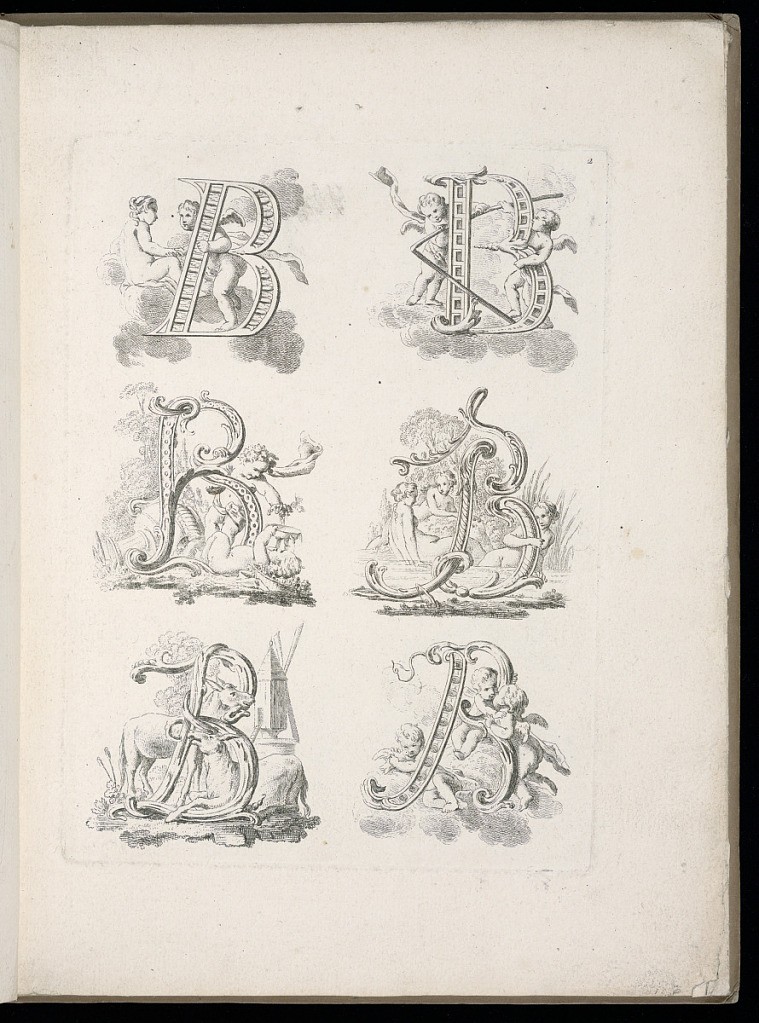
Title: Designs for the Letter B
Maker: Jean Baptiste Piauger, French, active 1760s
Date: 1767
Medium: Etching and engraving on laid paper
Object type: Print
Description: A plate of six designs for the letter ‘B' from a series of decorative letters, published in Pouget's ‘Dictionnaire des chifres […]'. The plate features six ornamental inhabited letter designs, two per row for the letter ‘B', featuring putti, nude female figures bathing, donkeys, a windmill, birds, and clouds, with rococo ornament, such as fleurons, acanthus leaves, c-scrolls, s-scrolls, and friezes. The plate is numbered.